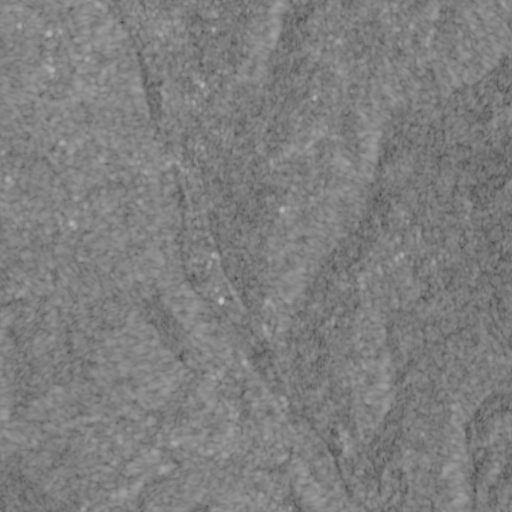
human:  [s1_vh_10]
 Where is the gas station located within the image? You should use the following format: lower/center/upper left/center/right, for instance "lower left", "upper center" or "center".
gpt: The gas station is located in the upper center of the image.
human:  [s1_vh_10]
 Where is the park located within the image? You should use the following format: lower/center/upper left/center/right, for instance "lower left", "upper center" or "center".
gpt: The park is located in the upper center of the image.
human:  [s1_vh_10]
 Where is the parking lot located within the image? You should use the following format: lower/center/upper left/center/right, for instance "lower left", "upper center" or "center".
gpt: The parking lot is located in the upper left of the image.
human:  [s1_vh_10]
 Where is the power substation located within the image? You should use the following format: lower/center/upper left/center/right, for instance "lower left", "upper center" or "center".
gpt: The power substation is located in the upper left of the image.
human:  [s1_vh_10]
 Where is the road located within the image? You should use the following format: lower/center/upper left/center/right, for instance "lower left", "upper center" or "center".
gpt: There is no road in the image.

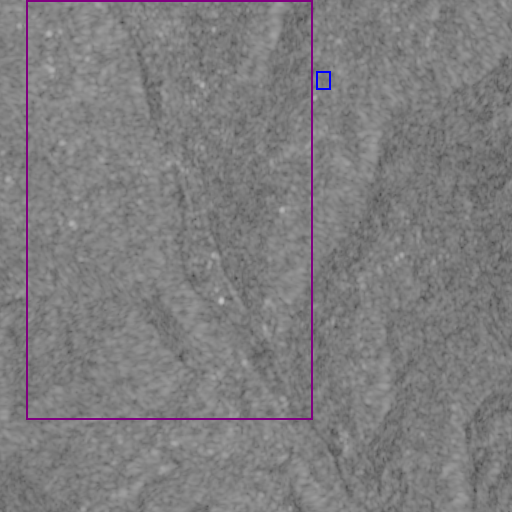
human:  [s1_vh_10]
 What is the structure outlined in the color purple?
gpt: The structure outlined in purple is a crop field.
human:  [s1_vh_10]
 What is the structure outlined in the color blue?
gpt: The structure outlined in blue is a park.
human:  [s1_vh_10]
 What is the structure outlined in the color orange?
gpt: There is no orange outline.